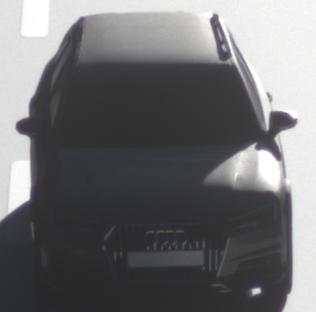
Make: Audi
Model: A4 Allroad 45 TFSI
Detailed model: A4 (B9) allroad
Model produced from: 2019/02
Model produced until: 2019/05
Doors: 5
Color: gray
Road condition: dry road
Daytime: sunrise or sunset
Contrast: medium contrast